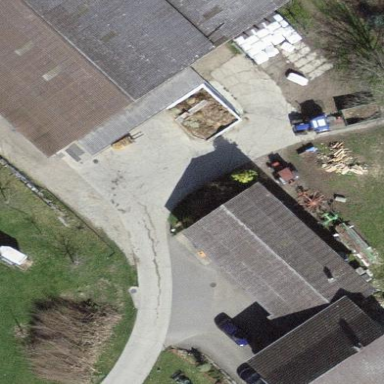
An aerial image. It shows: Farmyard area.